Interaction volume radius: 10 \u00c5
Interaction volume height: 10 \u00c5
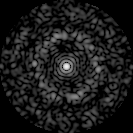
Disorder parameter: 0.8263